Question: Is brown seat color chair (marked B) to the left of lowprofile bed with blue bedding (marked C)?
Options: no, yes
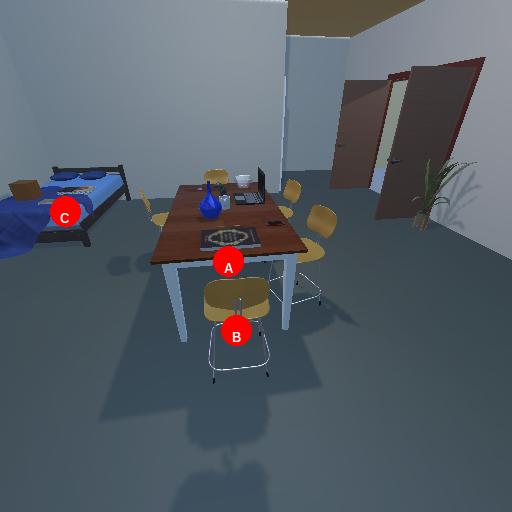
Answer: no